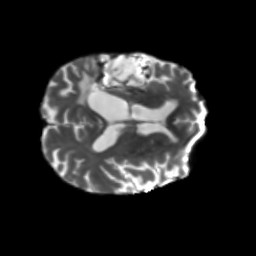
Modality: T2w
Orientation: axial
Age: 55
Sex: male
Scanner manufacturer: siemens
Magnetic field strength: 3 T
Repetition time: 5.47 s
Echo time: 0.0854 s